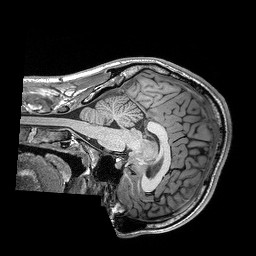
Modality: T1w
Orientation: sagittal
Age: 29
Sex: male
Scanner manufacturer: siemens
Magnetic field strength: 3 T
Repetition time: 2.3 s
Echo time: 0.00306 s